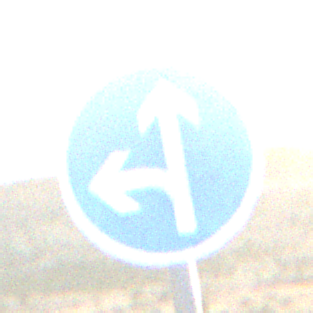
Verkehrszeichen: VorgeschriebeneFahrtrichtungGeradeausOderLinks
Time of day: SunriseSunset
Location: Outdoor (Nature)
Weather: PartlyCloudy
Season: NotSpecified
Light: Natural